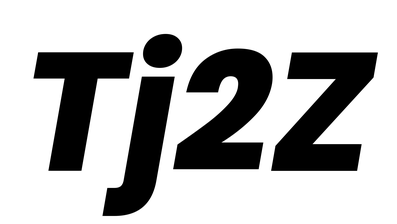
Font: Poppins-ExtraBoldItalic